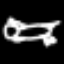
Label: frog